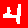
Digit: 4